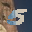
Label: 5